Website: macys
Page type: delivery-shipping
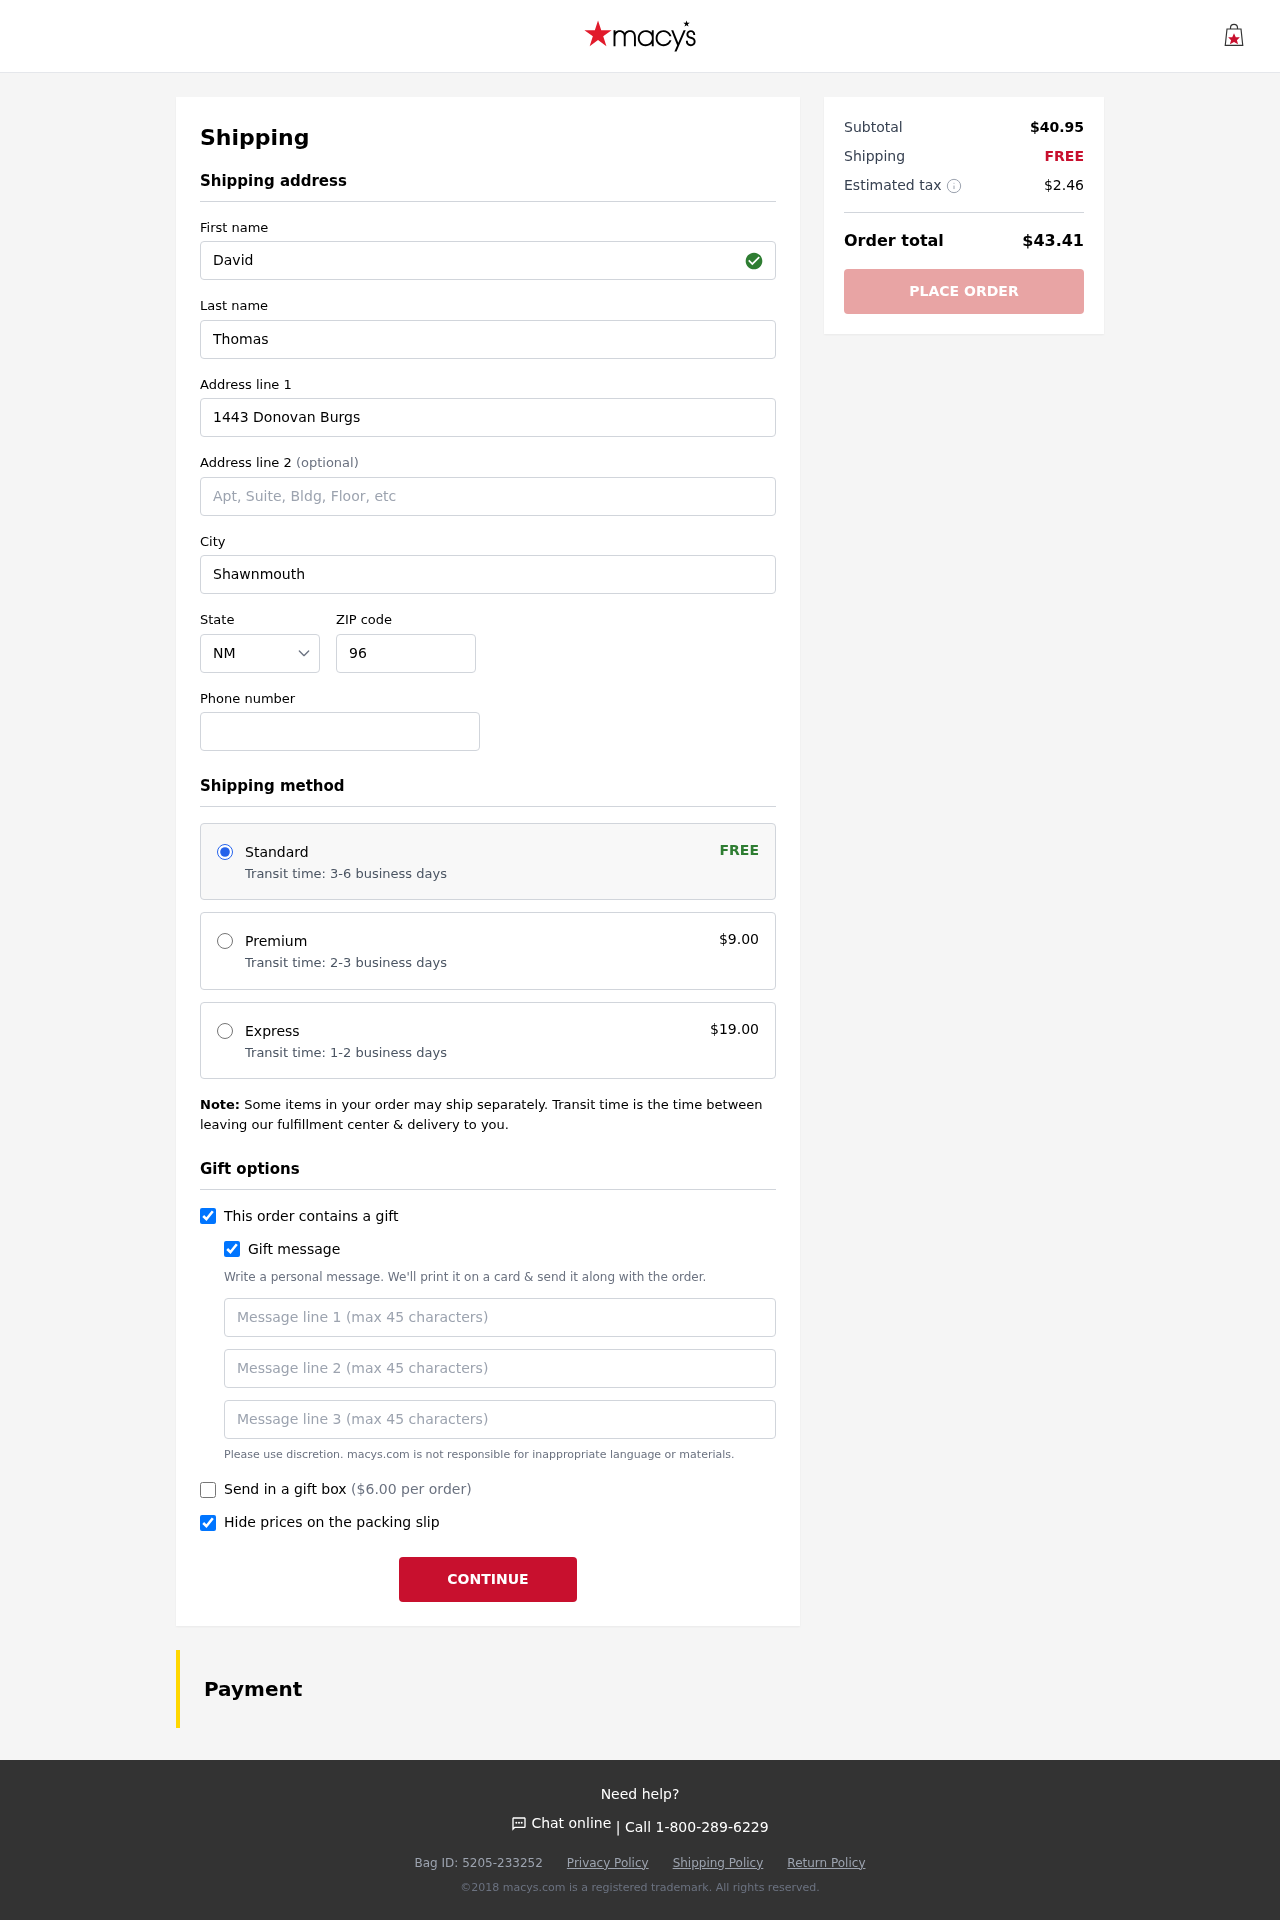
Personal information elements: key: PII_STATE_ABBR
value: NM
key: PII_FIRSTNAME
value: David
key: PII_LASTNAME
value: Thomas
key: PII_STREET
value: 1443 Donovan Burgs
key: PII_CITY
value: Shawnmouth
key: PII_POSTCODE
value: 96776
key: PII_PHONE
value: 8859856720
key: PII_GIFT_MESSAGE
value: Hey Nancy, I saw this beautiful swatch and thought it would be a perfect touch for your space. Just wanted to brighten your day a little! Enjoy!  David
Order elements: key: ORDER_SHIPPING_STANDARD
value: Transit time: 3-6 business days
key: ORDER_SHIPPING_COST
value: FREE
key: ORDER_SHIPPING_PREMIUM
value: Transit time: 2-3 business days
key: ORDER_SHIPPING_PREMIUM_PRICE
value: $9.00
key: ORDER_SHIPPING_EXPRESS
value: Transit time: 1-2 business days
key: ORDER_SHIPPING_EXPRESS_PRICE
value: $19.00
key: ORDER_GIFT_BOX_PRICE
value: ($6.00 per order)
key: ORDER_SUBTOTAL
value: $40.95
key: ORDER_SHIPPING_COST2
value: FREE
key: ORDER_TAX
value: $2.46
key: ORDER_TOTAL
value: $43.41